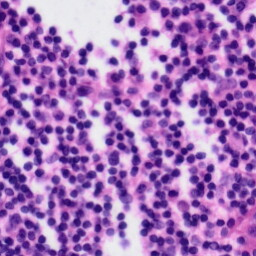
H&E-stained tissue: Tonsil